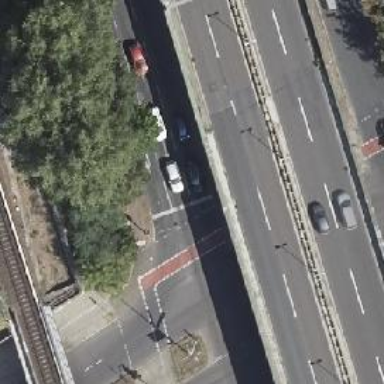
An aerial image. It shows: Road crossing with traffic signals.